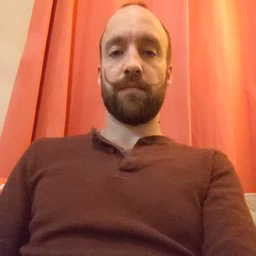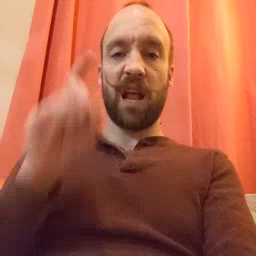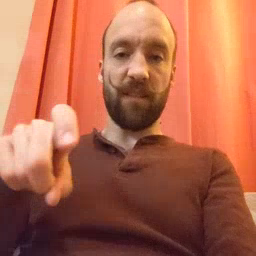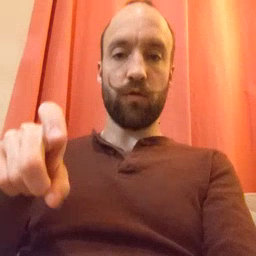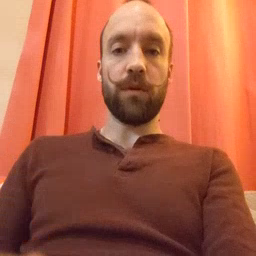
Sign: haveto